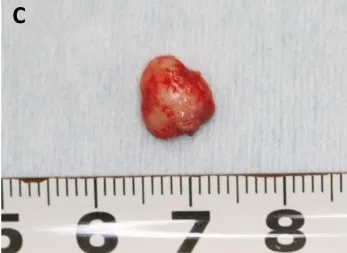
(C) Surgical specimen of recurrent OKC.
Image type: medical_photograph (other_medical_photograph)